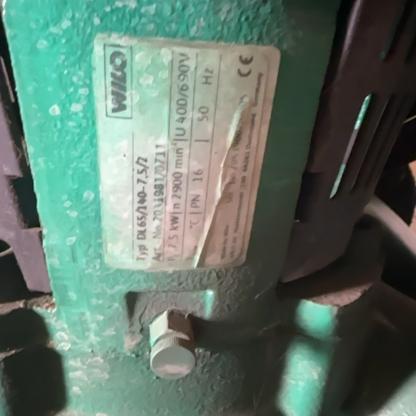
Klasa: tabliczka-znamionowa